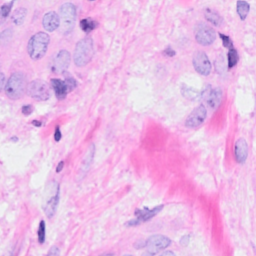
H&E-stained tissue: Breast